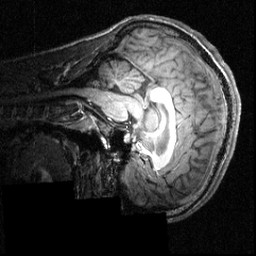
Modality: T1w
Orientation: sagittal
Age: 18
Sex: male
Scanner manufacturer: siemens
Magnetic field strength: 3.951 T
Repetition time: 1.5 s
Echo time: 0.00335 s